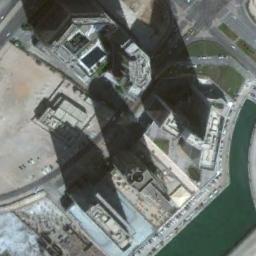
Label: commercial_area